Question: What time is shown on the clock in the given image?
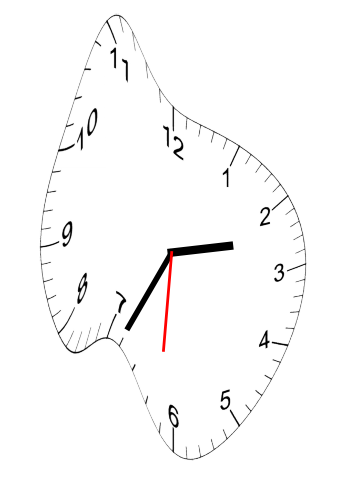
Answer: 02:34:31